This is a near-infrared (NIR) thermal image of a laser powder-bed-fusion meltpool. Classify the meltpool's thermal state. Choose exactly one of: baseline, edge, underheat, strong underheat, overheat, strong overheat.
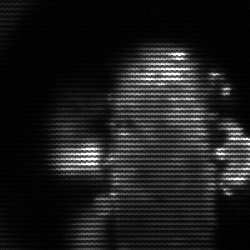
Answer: strong underheat